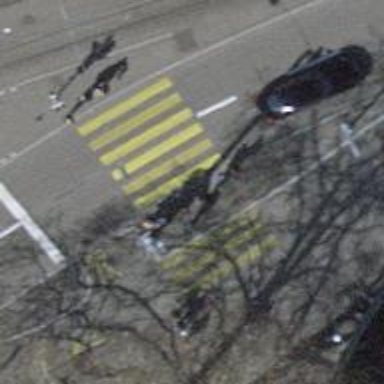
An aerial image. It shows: Asphalt footway with crossing controlled by traffic signals.